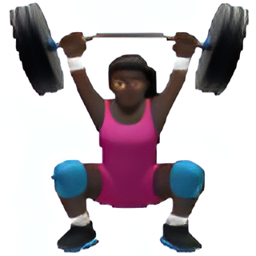
Name: woman weight lifting type 6
Emoji: 🏋🏿‍♀️
Group: People & Body
Sub-group: person-sport